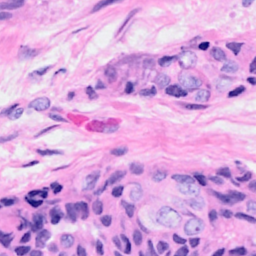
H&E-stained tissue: Breast